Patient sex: M
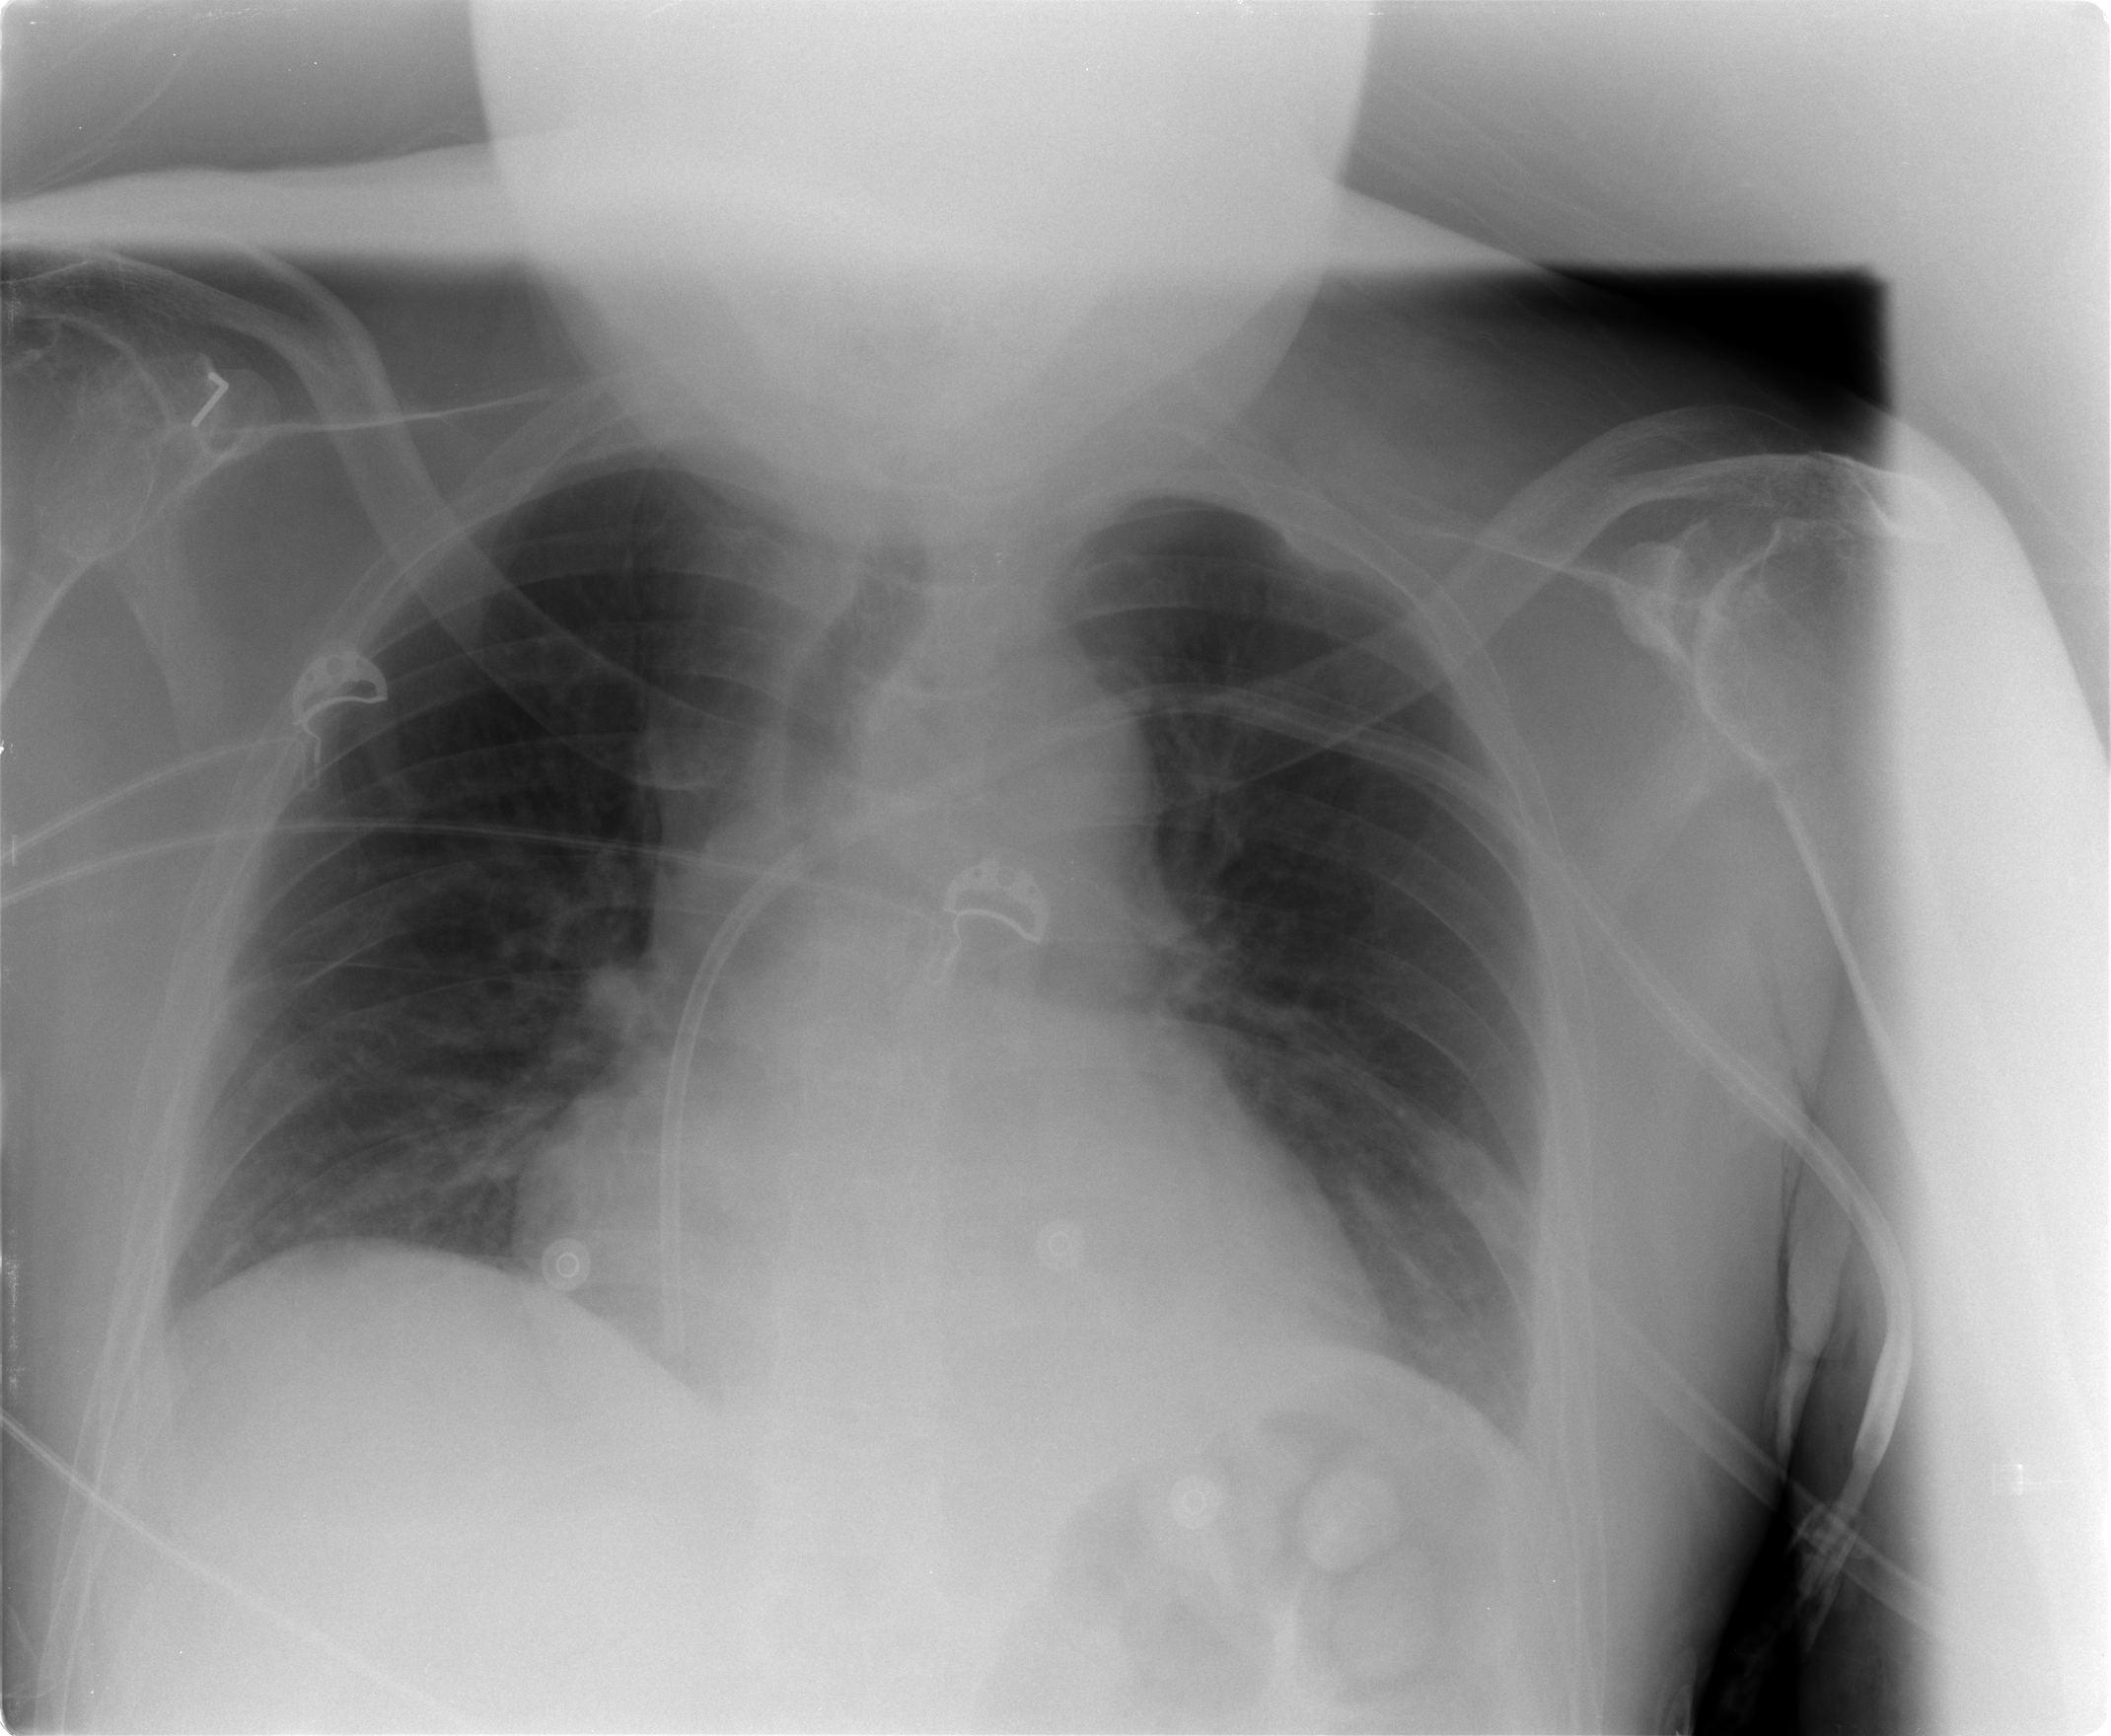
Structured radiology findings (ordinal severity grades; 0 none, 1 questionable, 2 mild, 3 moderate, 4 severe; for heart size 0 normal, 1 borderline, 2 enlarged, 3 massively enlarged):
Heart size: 0
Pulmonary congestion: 0
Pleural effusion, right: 0
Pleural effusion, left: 0
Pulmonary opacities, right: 0
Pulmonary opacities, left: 0
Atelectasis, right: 1
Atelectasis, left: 0